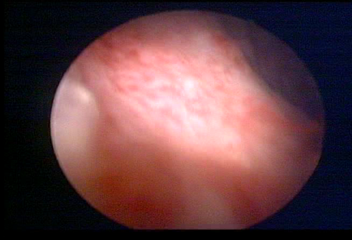
Modality: WLC
Class: Normal mucosa
Bladder cancer association: No